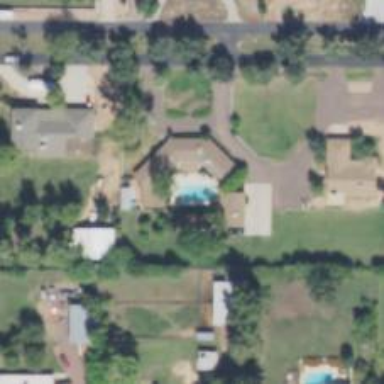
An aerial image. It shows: Swimming pool located in leisure land.